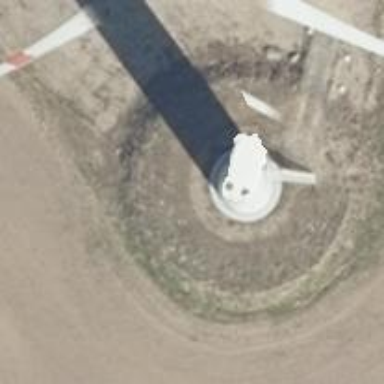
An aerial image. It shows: Wind generator with horizontal axis. The wind turbine is from Vestas.